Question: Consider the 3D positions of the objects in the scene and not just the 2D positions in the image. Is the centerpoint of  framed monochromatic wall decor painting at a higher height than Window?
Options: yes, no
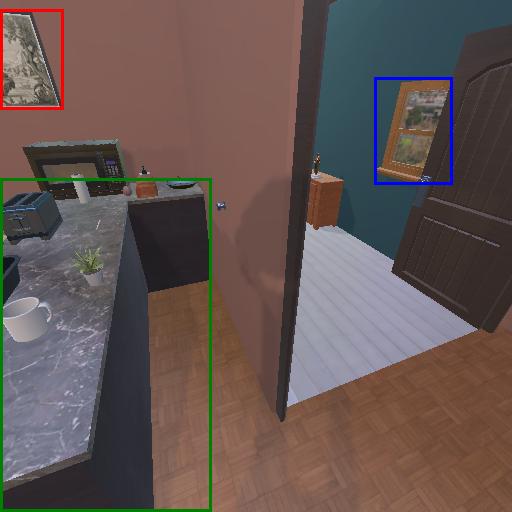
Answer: yes